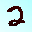
Label: 2